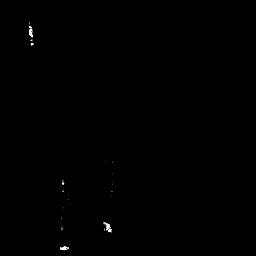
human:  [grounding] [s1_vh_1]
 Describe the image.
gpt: In the satellite image, there is  <ref>1 small ship </ref> <box>[[10, 8, 13, 19, 0]]</box> located at top left,  <ref>1 small ship </ref> <box>[[37, 85, 44, 92, 0]]</box> located at bottom.